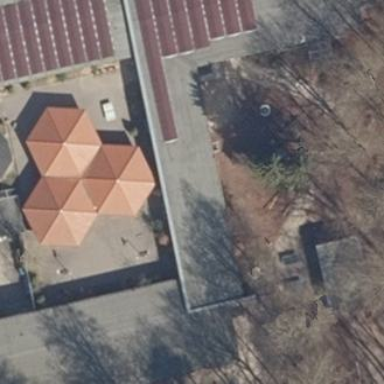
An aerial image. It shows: Kindergarten with flat roof.